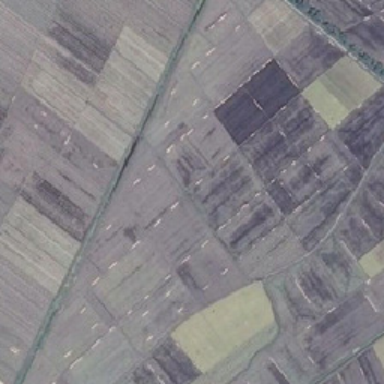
Farmland and gray colored farmland are divided into many parts by sidewalks .